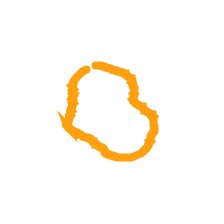
Shape: circle